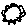
Label: sun